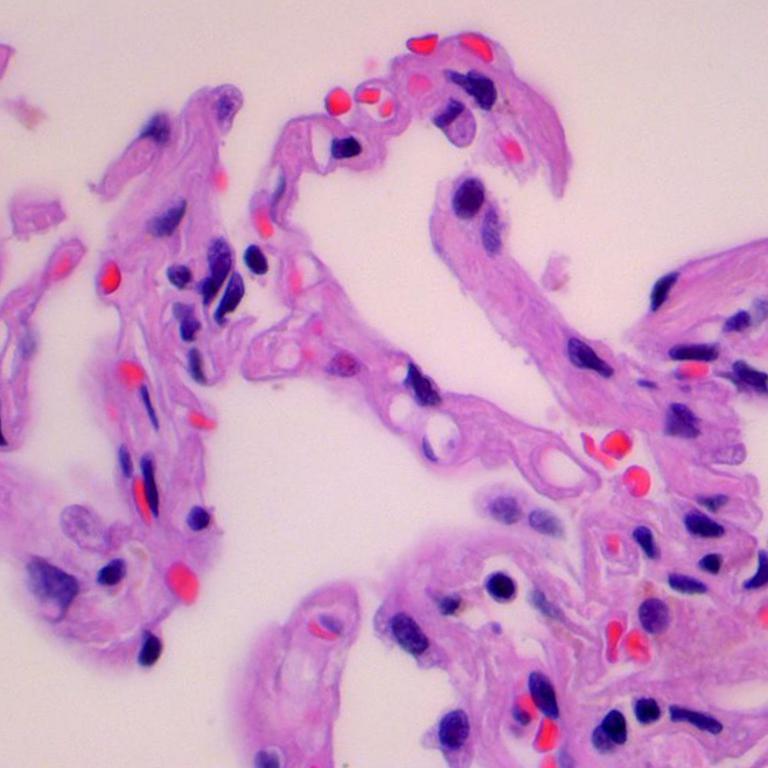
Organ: lung
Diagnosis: benign